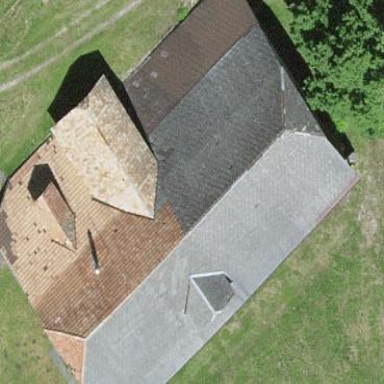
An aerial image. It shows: Farm building.